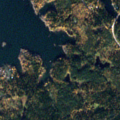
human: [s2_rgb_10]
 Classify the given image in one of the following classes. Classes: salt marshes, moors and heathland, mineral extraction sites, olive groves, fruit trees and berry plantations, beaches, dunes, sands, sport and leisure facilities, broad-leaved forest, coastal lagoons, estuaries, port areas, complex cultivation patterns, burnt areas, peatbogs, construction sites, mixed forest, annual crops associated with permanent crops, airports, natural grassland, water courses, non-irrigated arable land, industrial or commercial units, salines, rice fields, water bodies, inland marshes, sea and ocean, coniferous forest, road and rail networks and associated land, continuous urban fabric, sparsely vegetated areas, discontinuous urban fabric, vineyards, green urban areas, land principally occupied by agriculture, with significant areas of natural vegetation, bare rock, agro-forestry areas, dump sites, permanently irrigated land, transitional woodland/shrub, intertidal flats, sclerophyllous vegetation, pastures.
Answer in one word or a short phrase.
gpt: coniferous forest, mixed forest, sea and ocean